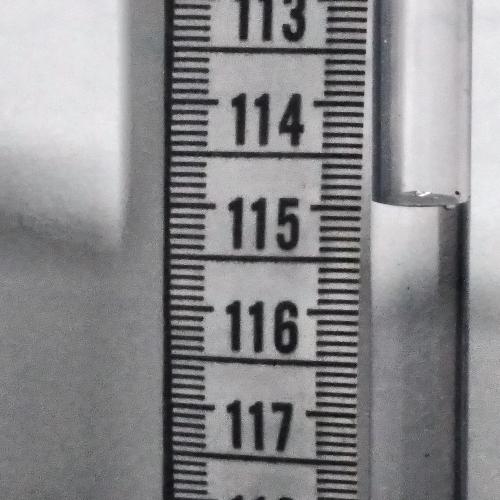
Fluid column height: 115.0 cm